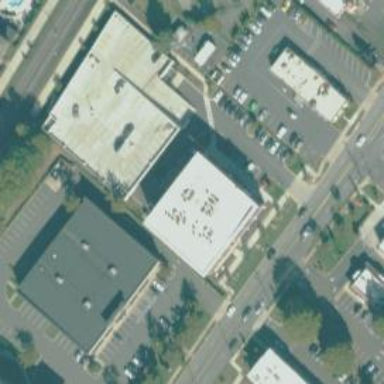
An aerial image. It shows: Healthcare clinic building.